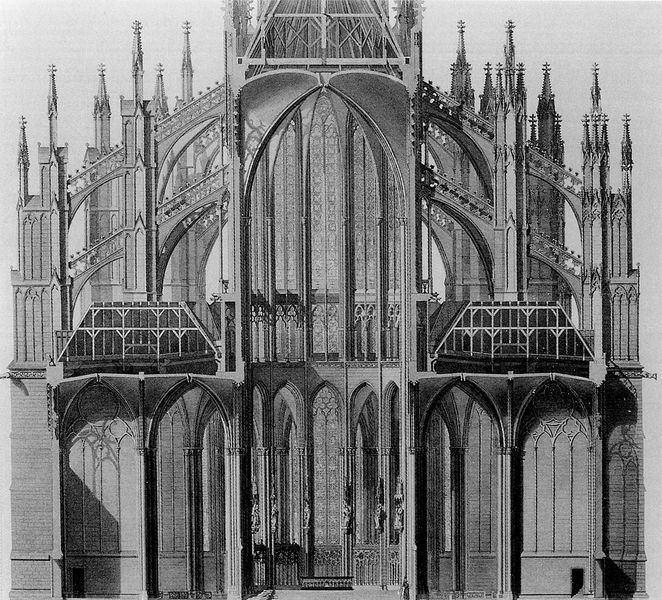
Titel: Kölner Dom St. Peter und Maria
Standort: Köln, Dom (EU - D - NRW)
Schlagwörter: fenster, pfeiler, stützen, säulen, kirche, gotik, skulptur, schiff, figuren, bögen, gewölbe, stich, dachstuhl, entwurf, kathedrale, mittelschiff, spitzbögen, chor, maßwerk, aufriss, zechnung, fialen, neogotik, strebepfeiler, neogotisch, stebewerk